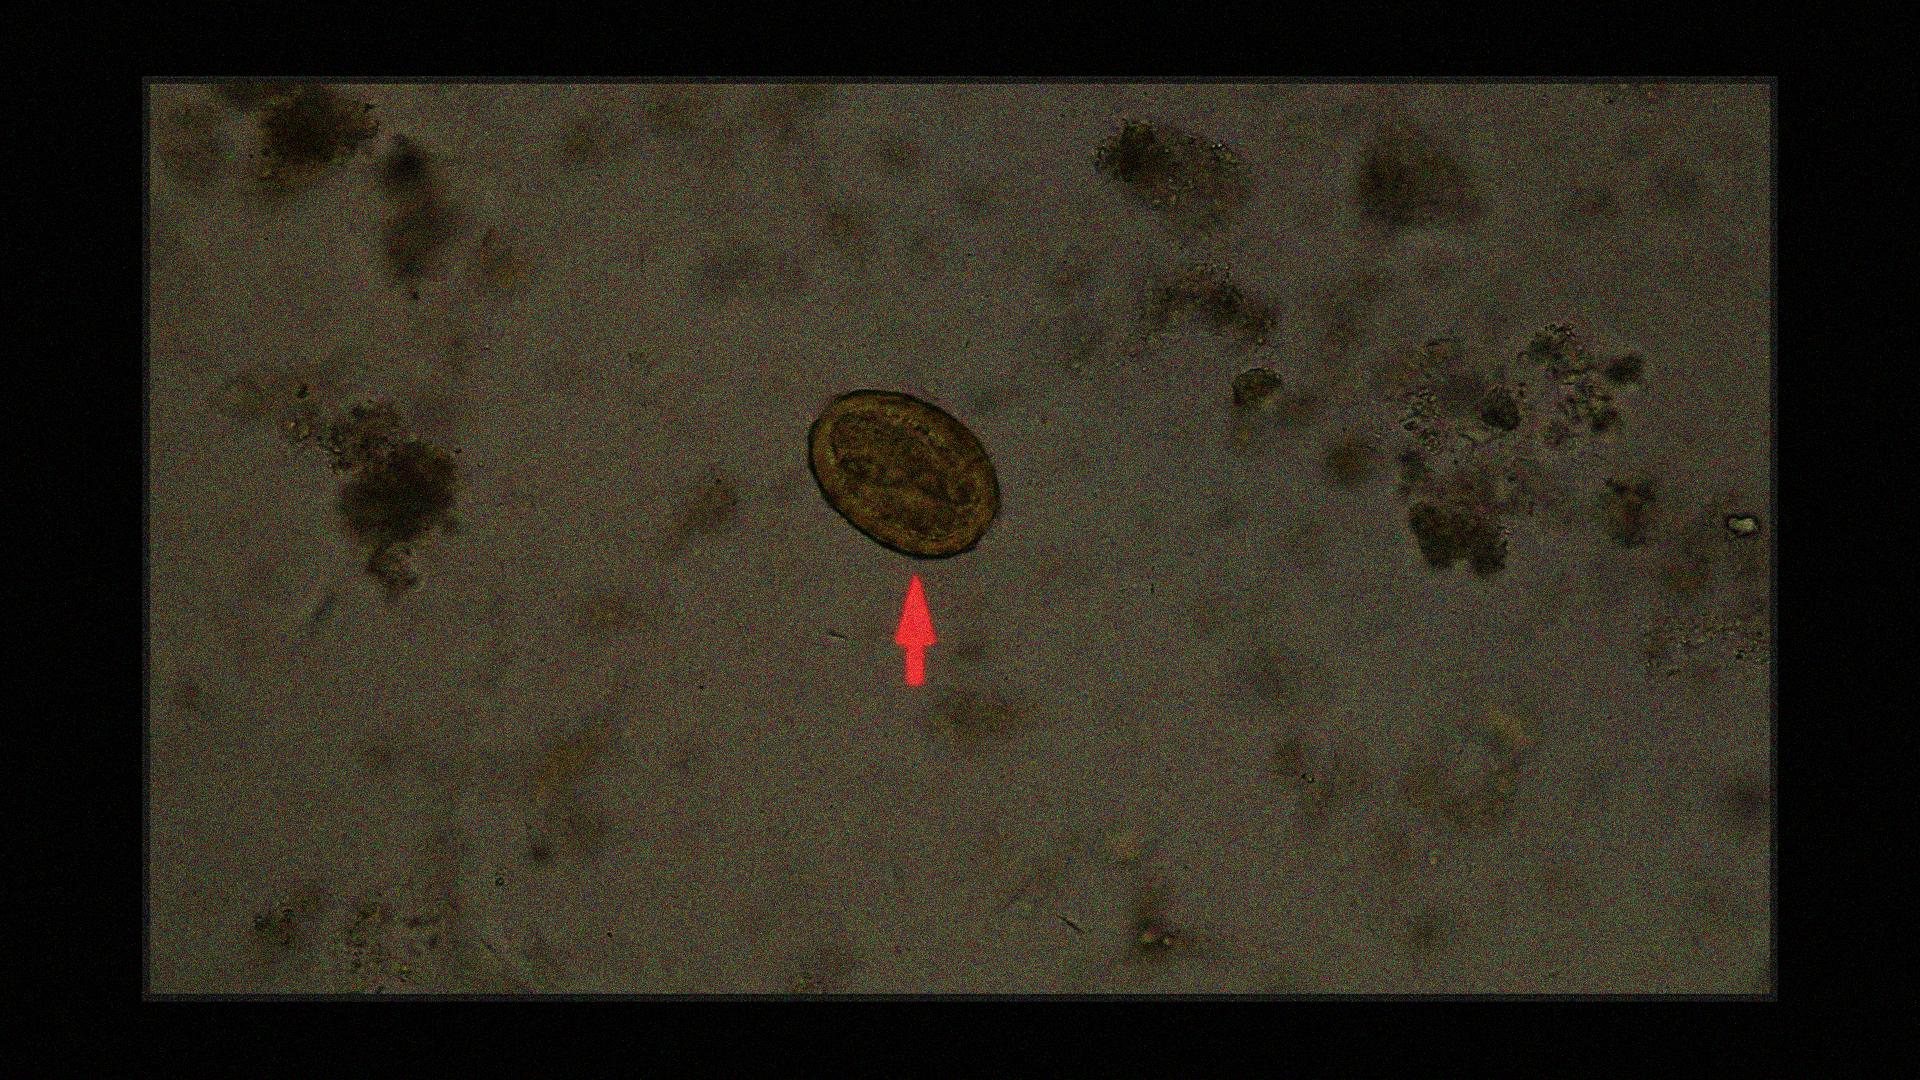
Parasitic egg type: Ascaris lumbricoides